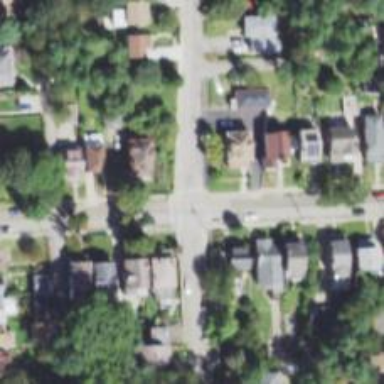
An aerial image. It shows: Residential road with sidewalk on the left.